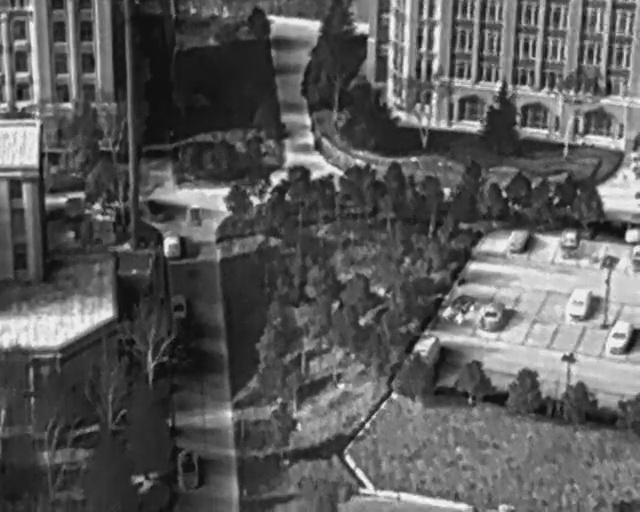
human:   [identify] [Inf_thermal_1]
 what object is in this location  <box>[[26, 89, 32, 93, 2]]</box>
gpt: <ref>1 medium car at the bottom left</ref>

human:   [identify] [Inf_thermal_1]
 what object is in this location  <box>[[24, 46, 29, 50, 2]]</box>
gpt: <ref>1 small othervehicle at the left</ref>

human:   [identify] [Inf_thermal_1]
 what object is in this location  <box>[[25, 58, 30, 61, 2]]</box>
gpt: <ref>1 small car at the left</ref>

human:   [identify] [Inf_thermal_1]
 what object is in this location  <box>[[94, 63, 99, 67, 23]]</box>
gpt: <ref>1 medium car at the right</ref>

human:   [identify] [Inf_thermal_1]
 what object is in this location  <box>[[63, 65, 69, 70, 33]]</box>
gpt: <ref>1 small othervehicle at the center</ref>